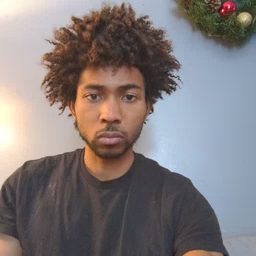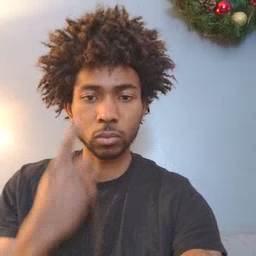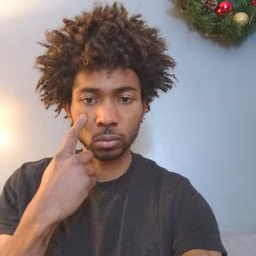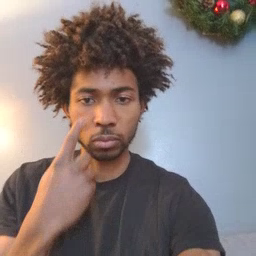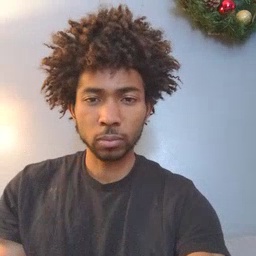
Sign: eye